Aerial crown-view tile of a tropical tree (Barro Colorado Island, Panama), acquired 20250818:
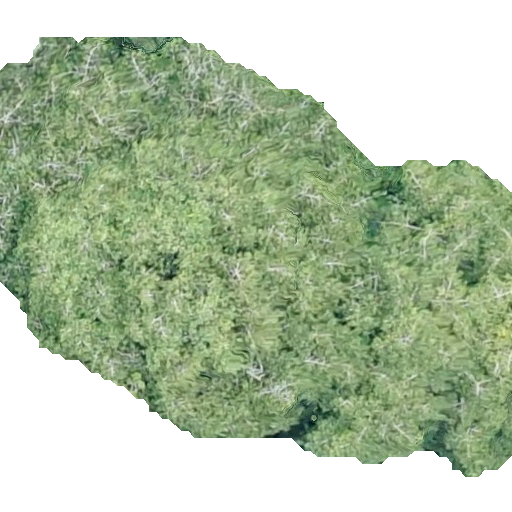
Species: Virola surinamensis
GBIF accepted scientific name: Virola surinamensis
Crown area: 262.894 m²